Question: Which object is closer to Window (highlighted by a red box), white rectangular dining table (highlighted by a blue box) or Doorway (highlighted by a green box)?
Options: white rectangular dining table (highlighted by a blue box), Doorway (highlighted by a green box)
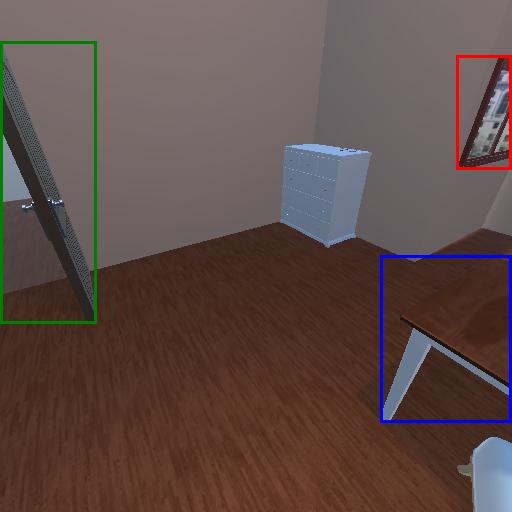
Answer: white rectangular dining table (highlighted by a blue box)